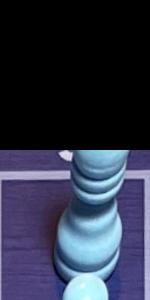
Label: Bishop_White